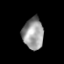
Tissue: prostate
Cell type: Epithelial cells
Senescence score: 0.3301
Nuclear area (px): 643
Mean DAPI intensity: 152.47